Question: I have following code for gridview :
'''
<asp:TemplateField HeaderText="N/A">
<ItemTemplate>
<asp:Label ID="lblENGNA" runat="server" Text='<%# Bind("N/A") %>'>
</asp:Label>
</ItemTemplate>
</asp:TemplateField>
'''
When i run this its giving me error for above section that:
> Parser Error Message: A call to Bind was not well formatted. Please
refer to documentation for the correct parameters to Bind.
Error Image:

my query(which binds grid) contains field N/A
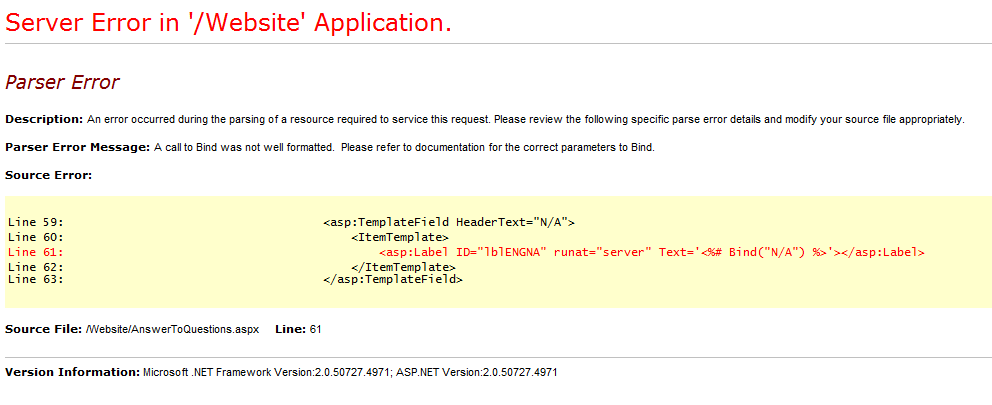
Answer: I added '[N/A]' in bind and it worked.
Its as follows:
'''
<asp:Label ID="lblENGNA" runat="server" Text='<%# Bind("[N/A]") %>'>
'''